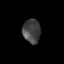
Tissue: skin
Cell type: Epithelial cells
Senescence score: 0.2548
Nuclear area (px): 417
Mean DAPI intensity: 67.379